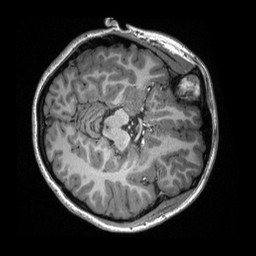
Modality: T1w
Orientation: axial
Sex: female